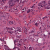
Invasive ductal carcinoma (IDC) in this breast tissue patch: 1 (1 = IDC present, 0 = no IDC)